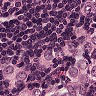
Metastatic tissue present: yes